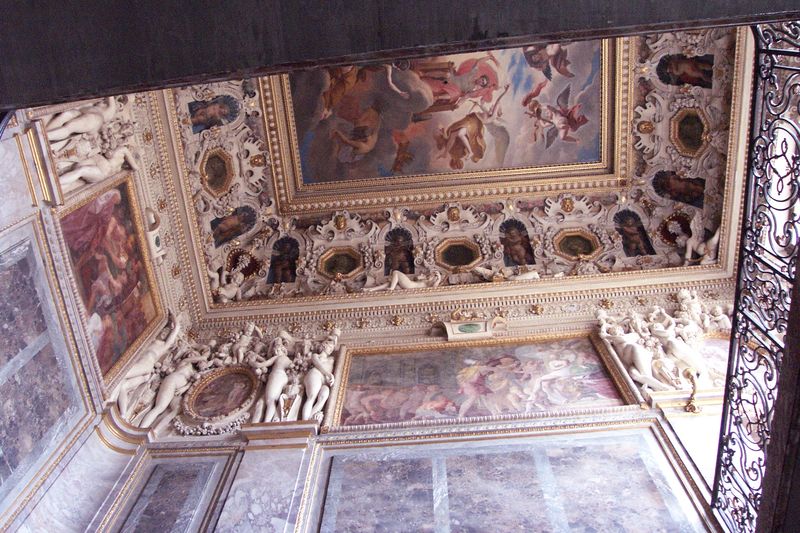
Titel: Schloss Fontainebleau unter Franz I.
Künstler: Gilles Le Breton
Standort: Fontainebleau, Schloss (EU - F)
Schlagwörter: akt, blau, gemälde, himmel, körper, nackt, weiß, wolken, frauen, frau, marmor, raum, gebäude, schloss, malerei, ornament, wand, architektur, barock, rahmen, bild, innenraum, brüstung, gitter, kirche, gold, decke, innen, rokoko, rosa, engel, putto, skulptur, relief, bilder, perspektive, farben, pilaster, figuren, treppe, treppen, thron, kartusche, wandgemälde, wandmalerei, stuck, geländer, innenansicht, lichteinfall, nackte, plastik, galerie, foto, fotografie, wände, eisen, nische, gewölbe, medaillon, vergoldet, herrscher, mythologie, statuette, statuen, götter, fresken, treppenhaus, deckengemälde, fresko, apoll, gerahmt, bemalung, putti, mythen, nischen, deckenmalerei, medaillons, sagen, deckenfresko, kirchendecke, von unten, deckegemälde, engelrot